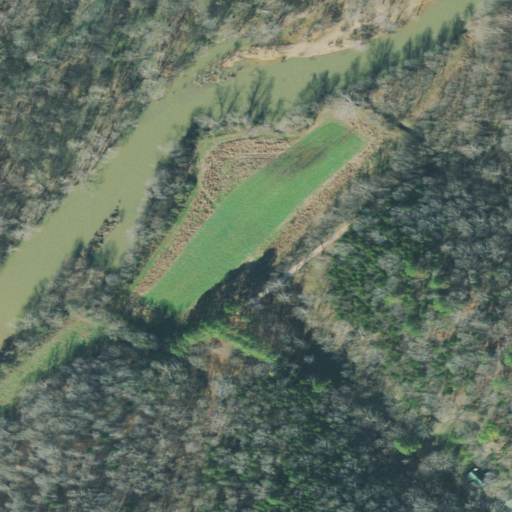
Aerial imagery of valley in Tennessee named Barham Hollow containing deciduous forest, mixed forest, open development, pasture, evergreen forest, open water, woody wetlands, and herbaceous wetlands